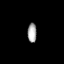
Tissue: prostate
Cell type: T cells
Senescence score: 0.3424
Nuclear area (px): 173
Mean DAPI intensity: 165.324